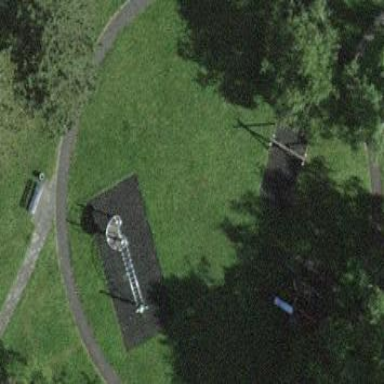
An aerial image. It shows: Park.